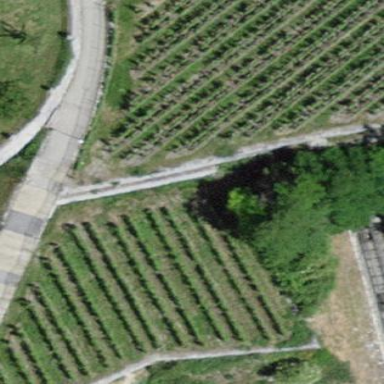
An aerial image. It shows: Vineyard growing grapes.